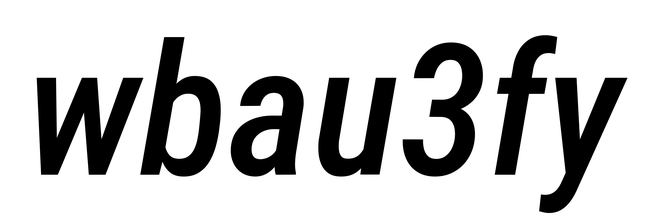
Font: Roboto-Italic_Condensed_Medium_Italic